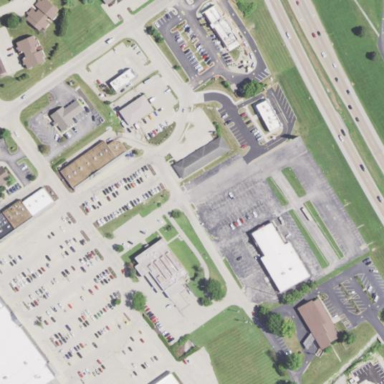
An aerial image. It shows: Retail area.